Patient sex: F
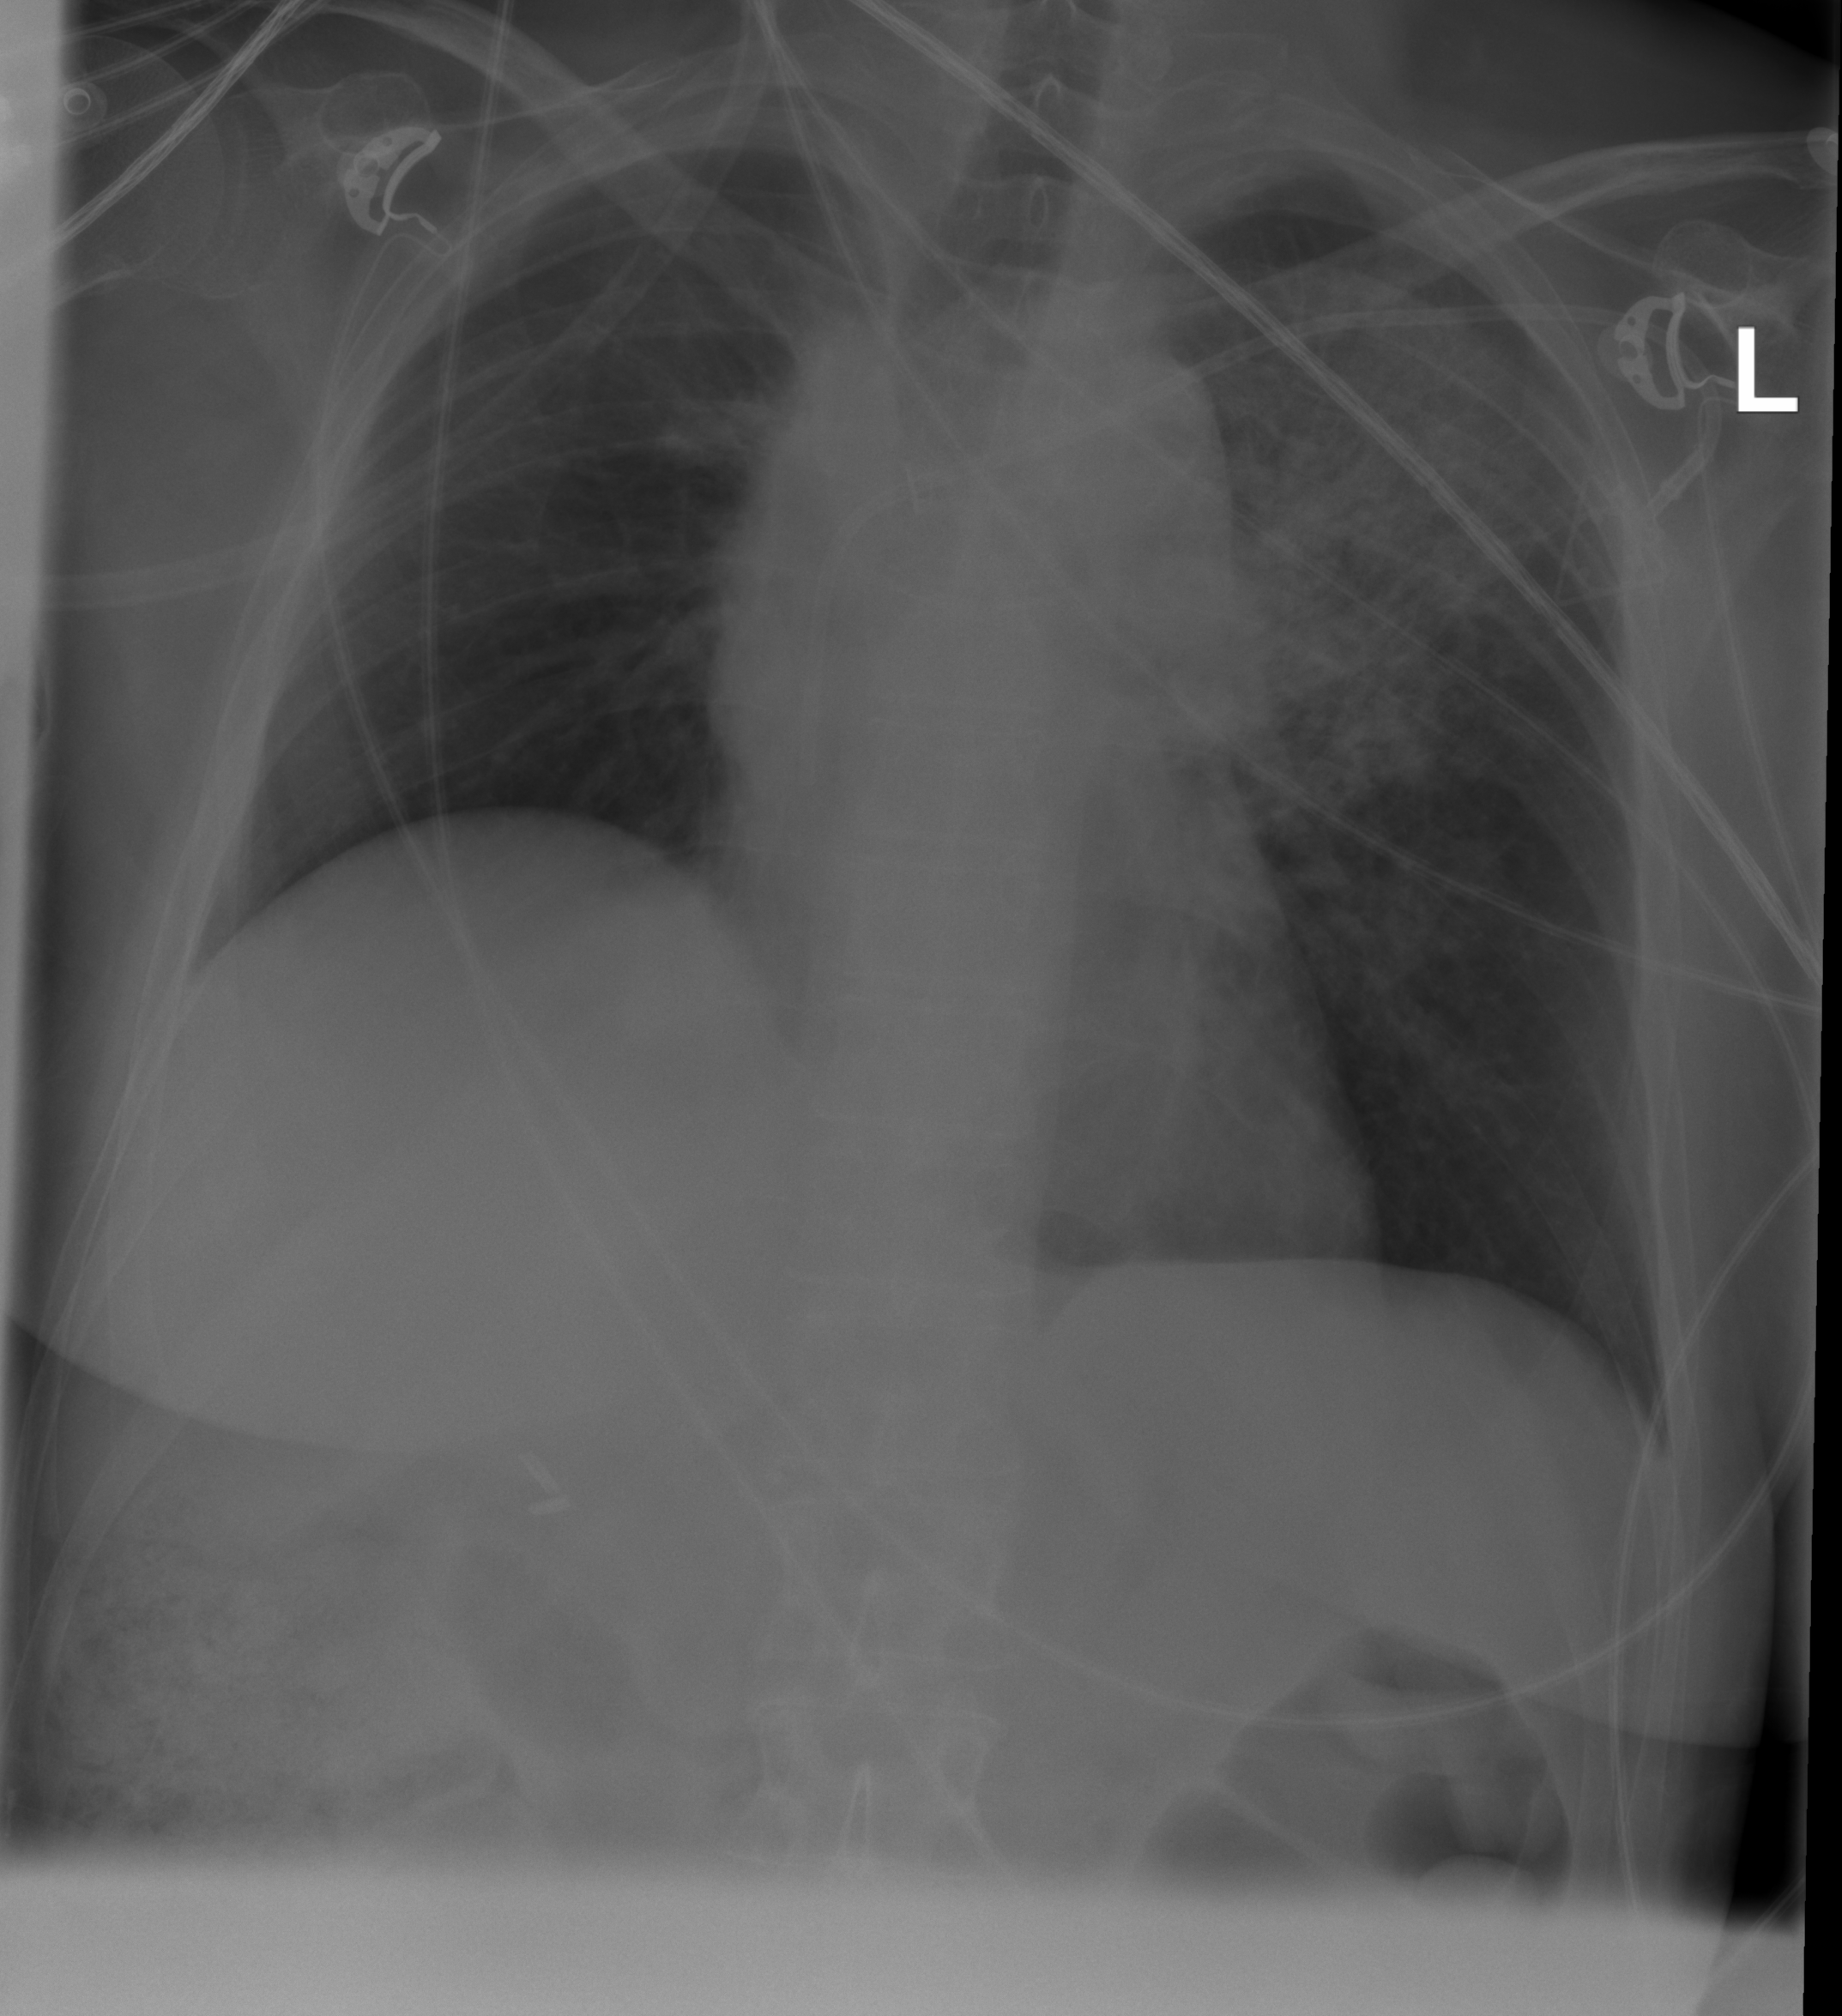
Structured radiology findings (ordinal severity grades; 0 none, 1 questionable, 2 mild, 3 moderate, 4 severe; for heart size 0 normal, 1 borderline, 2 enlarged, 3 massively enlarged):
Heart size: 0
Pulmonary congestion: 1
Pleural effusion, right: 0
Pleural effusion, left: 0
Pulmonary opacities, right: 0
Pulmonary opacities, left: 3
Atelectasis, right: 0
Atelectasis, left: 2